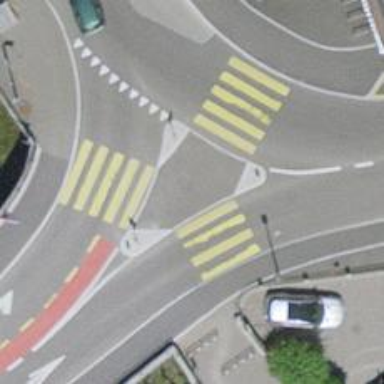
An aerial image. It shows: Footway located on traffic island.